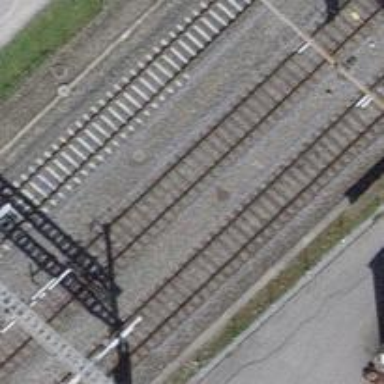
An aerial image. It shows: Railway with electrified contact lines.